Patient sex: M
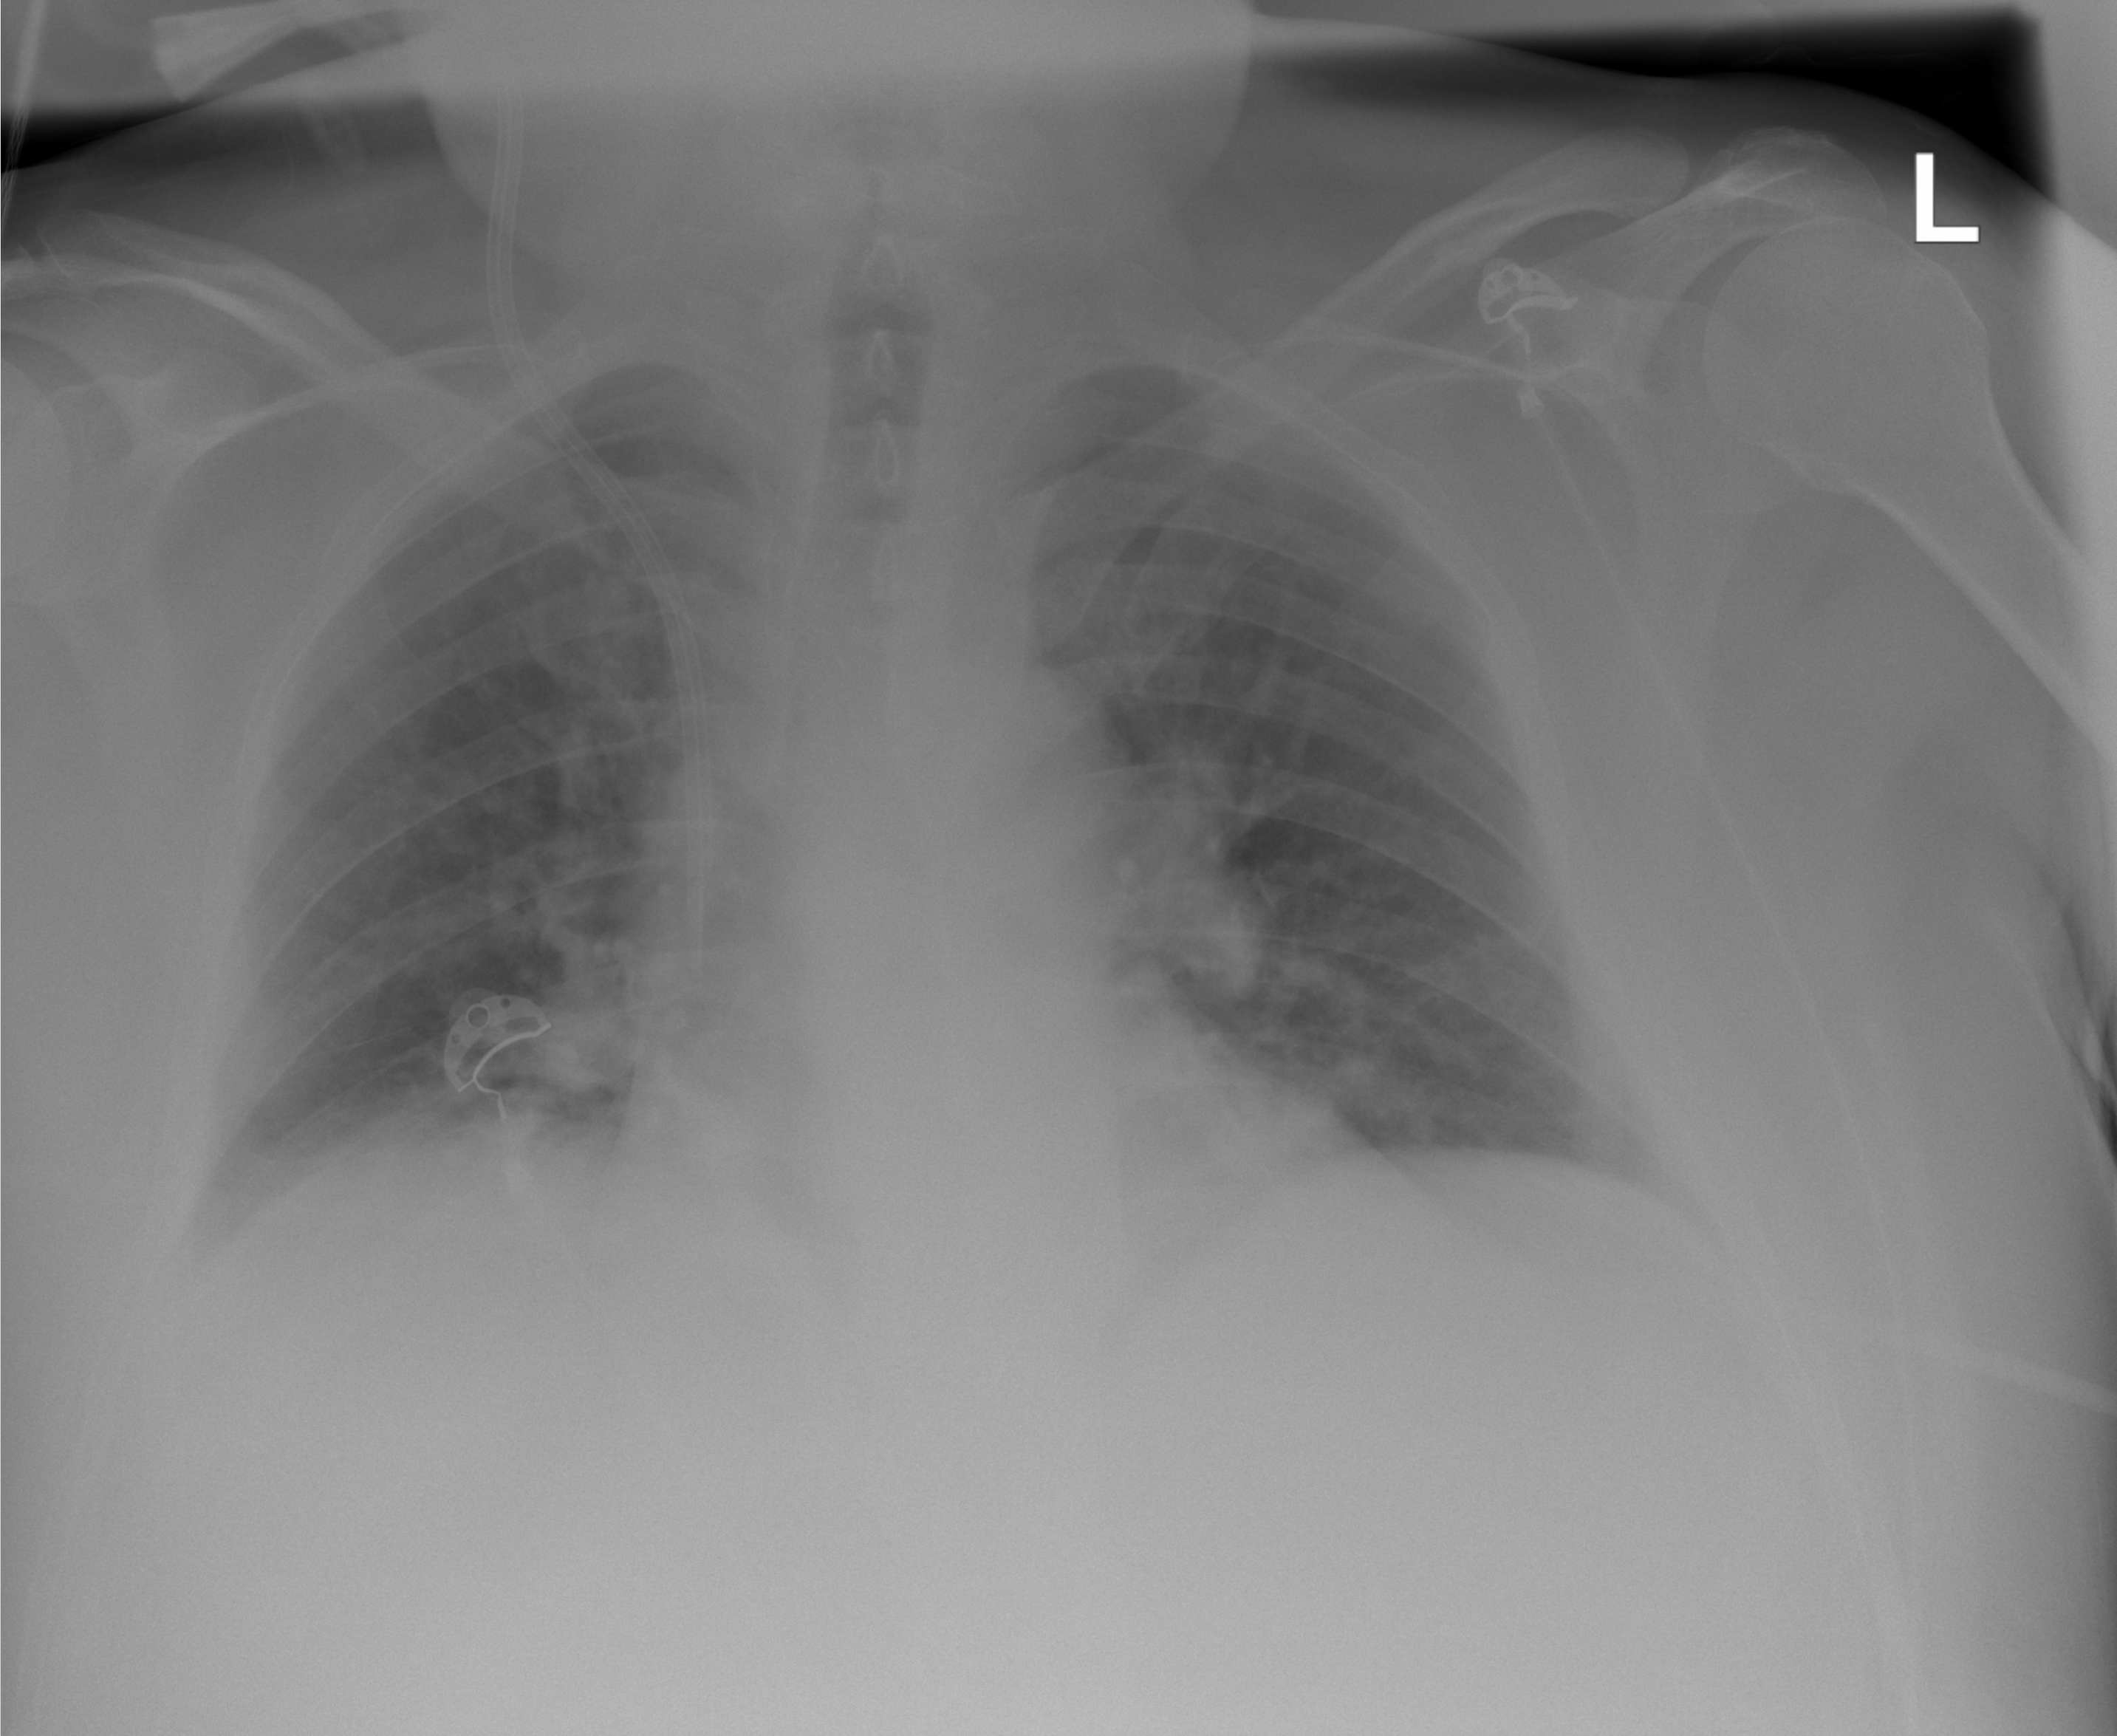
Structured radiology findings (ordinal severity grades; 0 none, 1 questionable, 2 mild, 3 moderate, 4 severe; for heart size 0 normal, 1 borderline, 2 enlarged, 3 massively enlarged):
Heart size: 2
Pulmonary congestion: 0
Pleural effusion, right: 0
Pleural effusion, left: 0
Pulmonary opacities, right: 0
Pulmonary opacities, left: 0
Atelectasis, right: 2
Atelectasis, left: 0